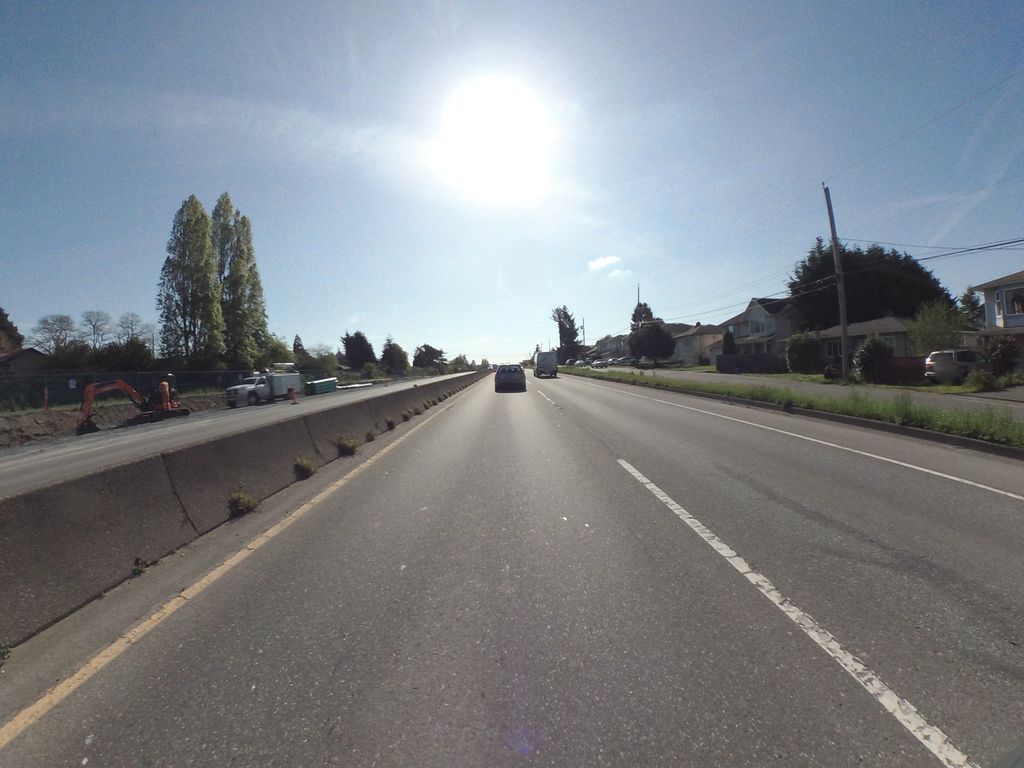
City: victoria